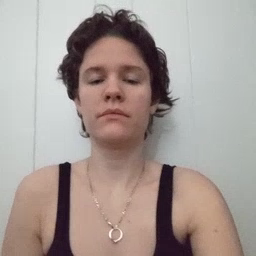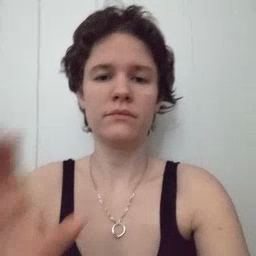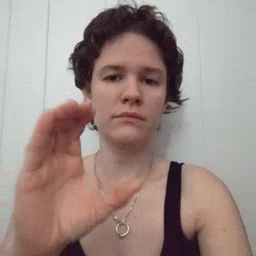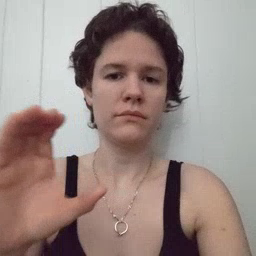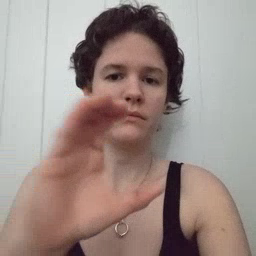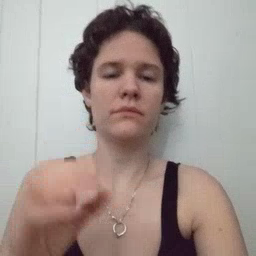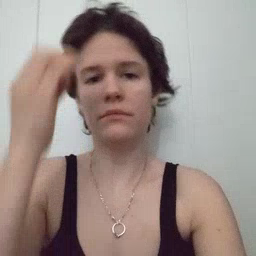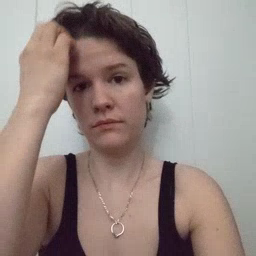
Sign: chocolate